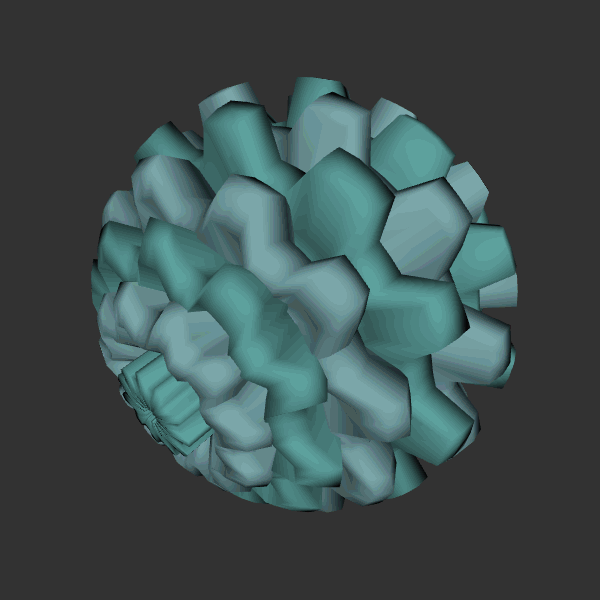
Background: dark